Interaction volume radius: 5 \u00c5
Interaction volume height: 15 \u00c5
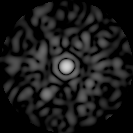
Disorder parameter: 0.8214